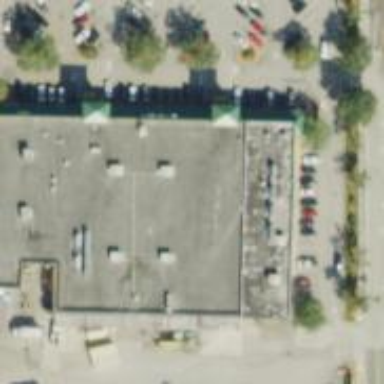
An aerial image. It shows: Supermarket.